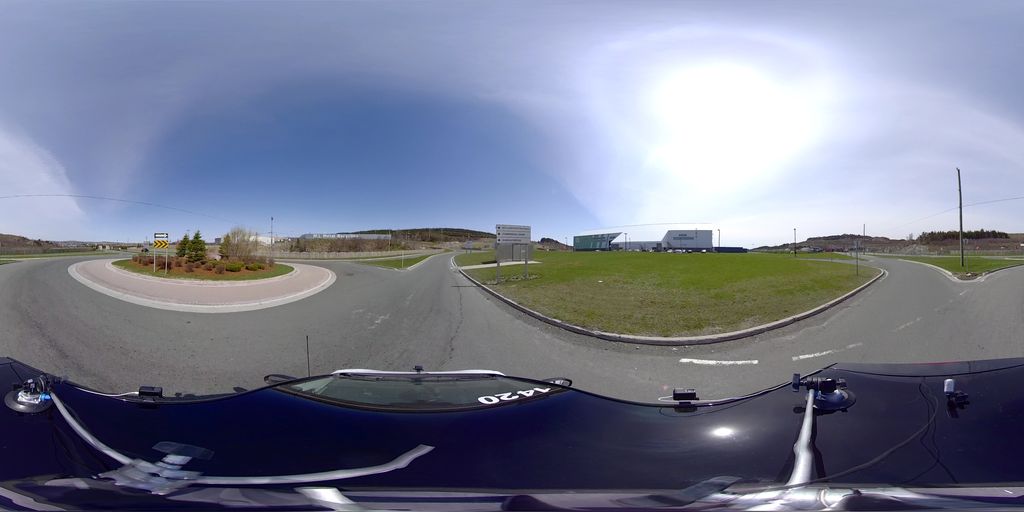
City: st_johns